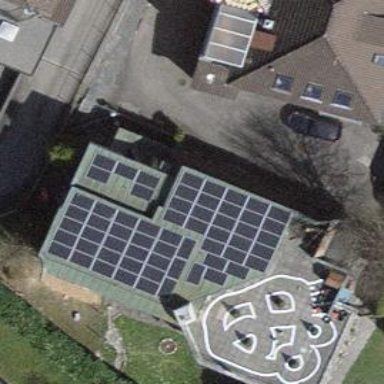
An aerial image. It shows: Solar power generator.